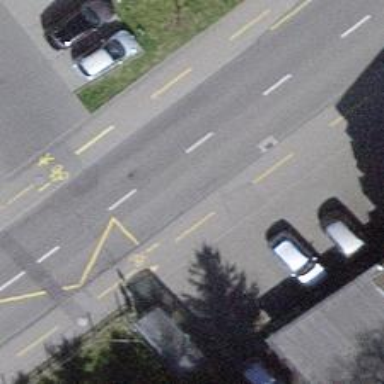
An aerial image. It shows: Asphalt platform for public transport.